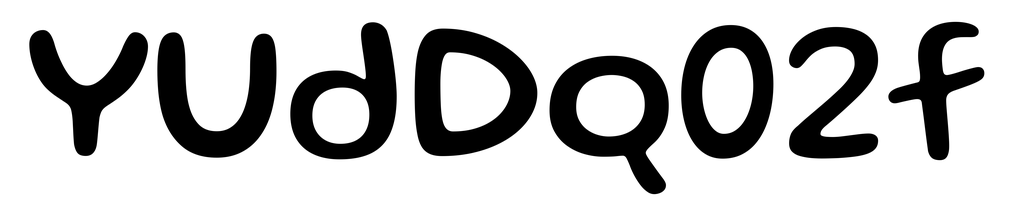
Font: Gluten_Regular